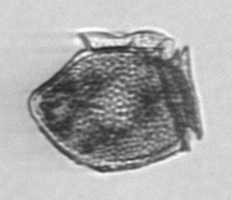
Label: Dinophysis_norvegica